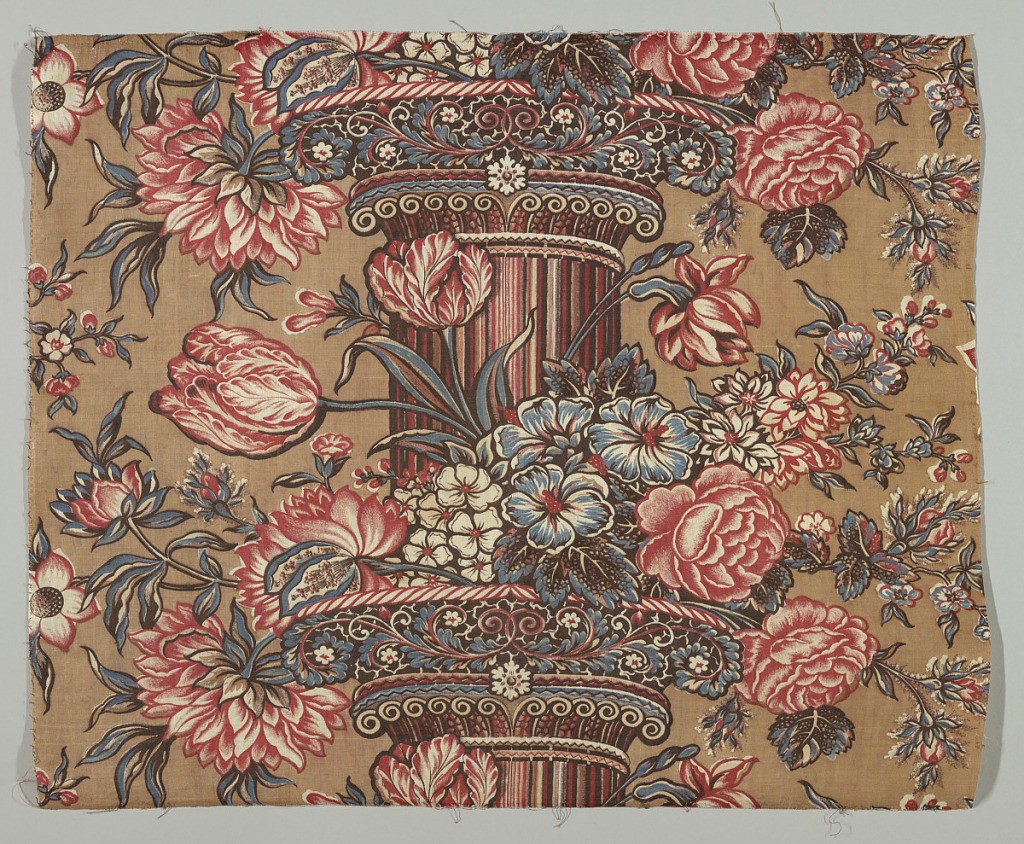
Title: Textile
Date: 1830–40
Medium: cotton (?) Technique: printed by relief and engraved roller on plain weave
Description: Multicolored pillar print with a single fluted column and capitals of scrolling flower and vine motif in a symmetrical arrangement. Capitals are festooned with flowers like roses and tulips.